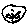
Label: moon